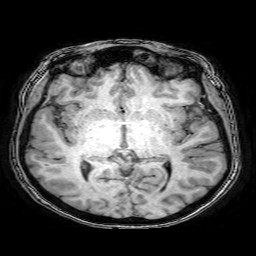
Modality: T1w
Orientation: coronal
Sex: female
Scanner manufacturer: philips
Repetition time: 0.008139 s
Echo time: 0.00373 s